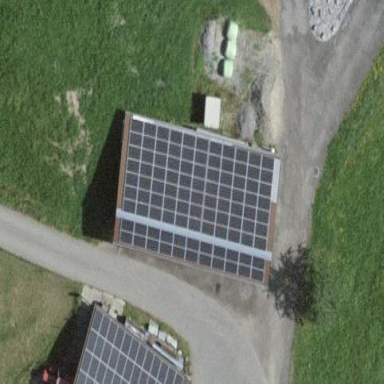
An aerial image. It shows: Solar power generator with photovoltaic panels.